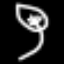
Label: leaf